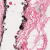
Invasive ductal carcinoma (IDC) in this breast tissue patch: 0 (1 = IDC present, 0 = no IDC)